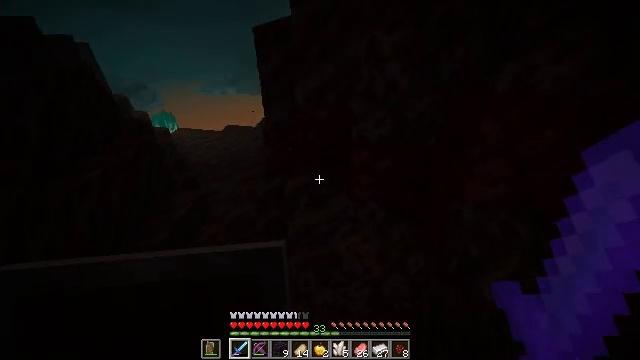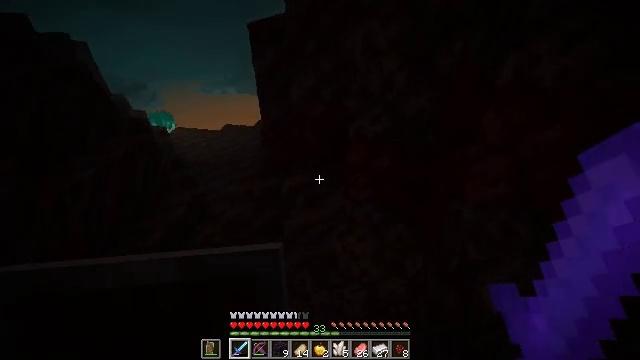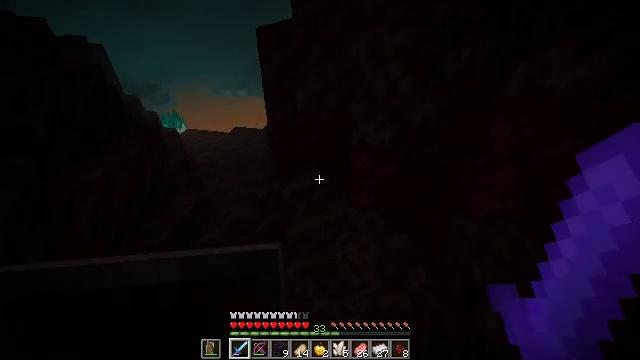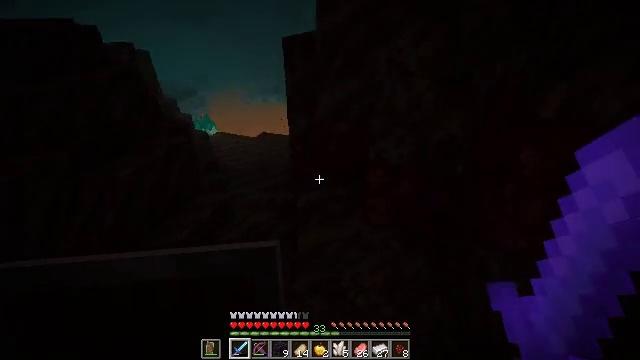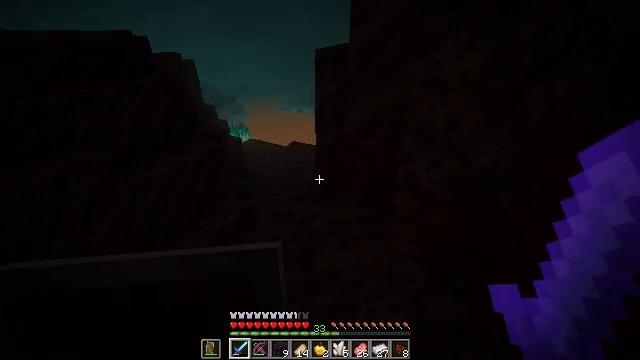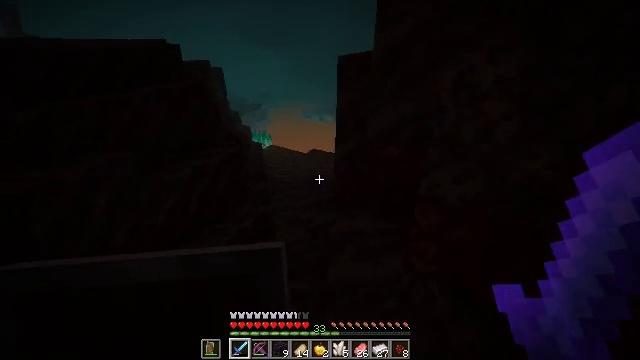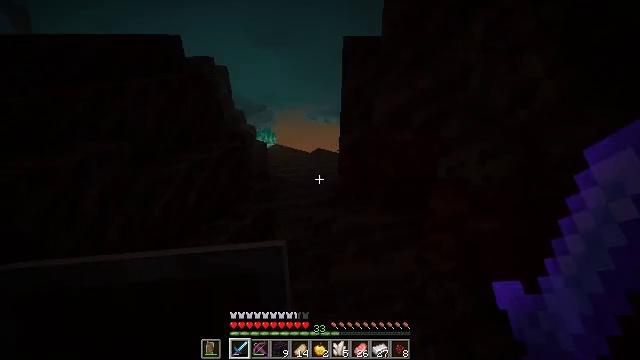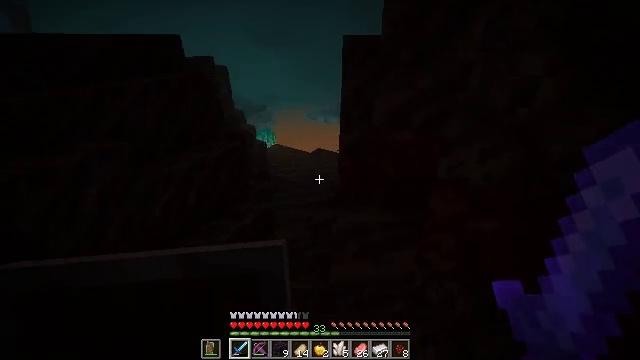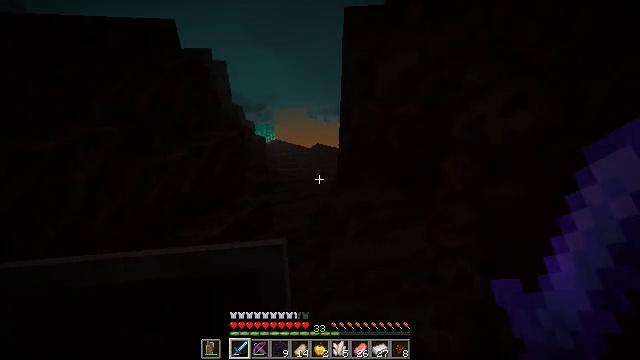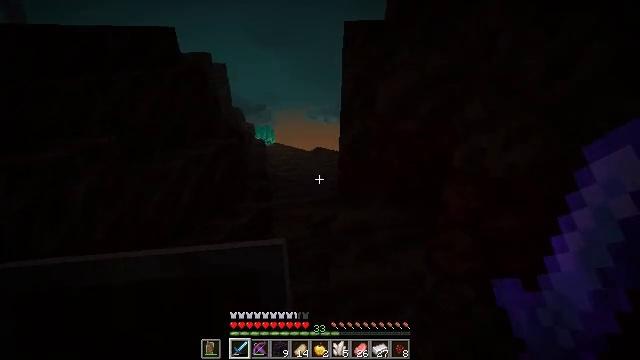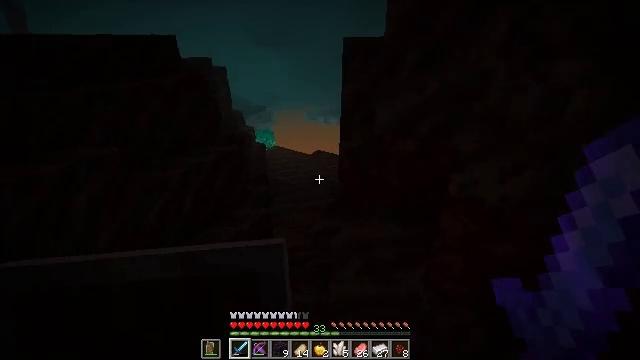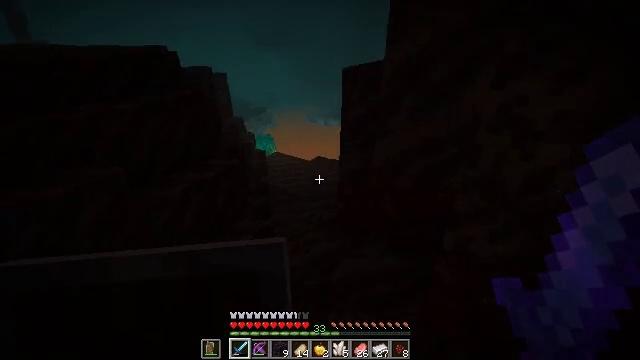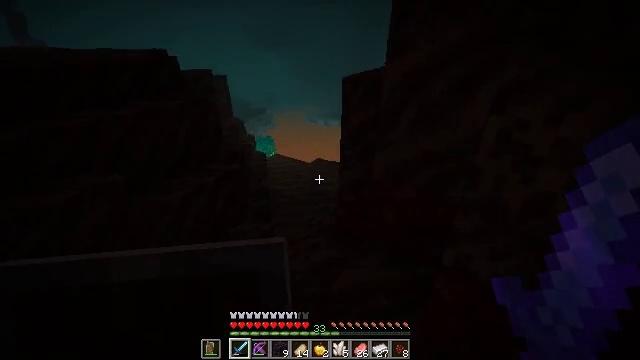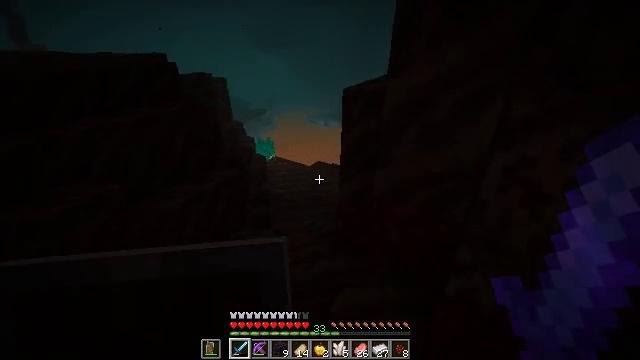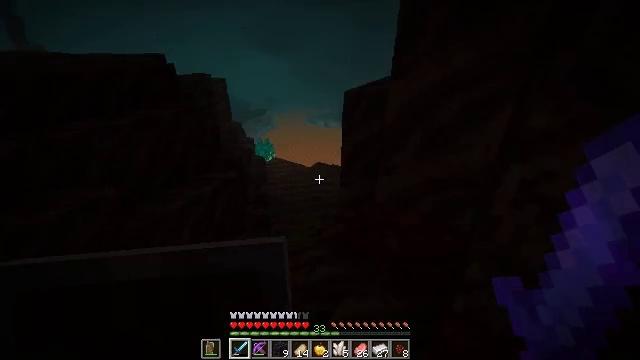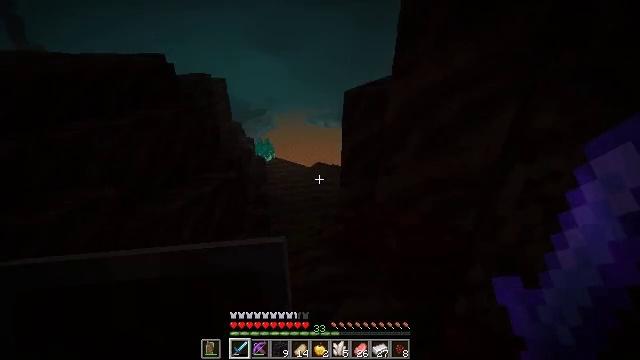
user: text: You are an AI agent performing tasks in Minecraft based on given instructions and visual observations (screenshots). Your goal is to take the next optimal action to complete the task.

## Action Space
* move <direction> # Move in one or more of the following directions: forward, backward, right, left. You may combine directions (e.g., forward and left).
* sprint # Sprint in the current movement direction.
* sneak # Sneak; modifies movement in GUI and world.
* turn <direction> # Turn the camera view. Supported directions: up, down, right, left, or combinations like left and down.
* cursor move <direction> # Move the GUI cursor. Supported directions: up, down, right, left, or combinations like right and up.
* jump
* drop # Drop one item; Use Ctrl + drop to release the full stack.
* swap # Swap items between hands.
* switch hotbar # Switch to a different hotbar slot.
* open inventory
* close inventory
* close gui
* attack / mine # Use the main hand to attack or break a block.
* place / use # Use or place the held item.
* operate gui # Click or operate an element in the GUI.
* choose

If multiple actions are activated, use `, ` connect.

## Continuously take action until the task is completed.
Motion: motion action
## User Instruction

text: Get rid of the soul fire.
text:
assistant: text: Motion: move forward and move right
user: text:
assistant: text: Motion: move forward and move right, turn left
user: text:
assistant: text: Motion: move forward, turn left and up
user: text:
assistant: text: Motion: move forward, turn left and up
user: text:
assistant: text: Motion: move forward, turn left and up
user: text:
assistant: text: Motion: move forward, turn left, jump
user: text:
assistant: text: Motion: move forward, jump
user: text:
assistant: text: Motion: move forward, jump
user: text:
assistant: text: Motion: move forward, jump
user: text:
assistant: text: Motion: move forward, jump
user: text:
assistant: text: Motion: move forward, jump
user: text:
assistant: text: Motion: move forward, jump
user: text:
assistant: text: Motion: move forward, jump
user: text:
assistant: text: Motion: move forward, jump
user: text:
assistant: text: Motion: move forward, jump
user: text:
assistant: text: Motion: move forward, turn down, jump
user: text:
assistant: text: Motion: move forward, turn down, jump
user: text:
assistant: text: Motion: move forward, sneak, turn down
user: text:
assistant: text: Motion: move forward, sneak, turn down
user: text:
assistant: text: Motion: move forward, sneak, turn left and down
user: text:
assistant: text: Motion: move forward, sneak, turn left
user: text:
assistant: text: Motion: move forward, sneak, turn left
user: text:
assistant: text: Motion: move forward, sneak
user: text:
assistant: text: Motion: move forward, sneak
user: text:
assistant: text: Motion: move forward and move left, sneak
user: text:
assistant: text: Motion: move forward and move left, sneak
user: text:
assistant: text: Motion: move forward and move left, sneak, turn left and up
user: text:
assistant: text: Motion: move forward and move left, sneak, turn left and up
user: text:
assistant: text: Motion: move forward and move left, sneak, turn left and up
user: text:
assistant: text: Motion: move forward and move left, sneak, turn left and up